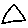
Label: triangle